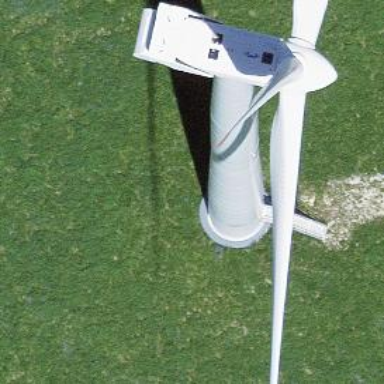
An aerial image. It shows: Wind generator using horizontal axis wind turbines.